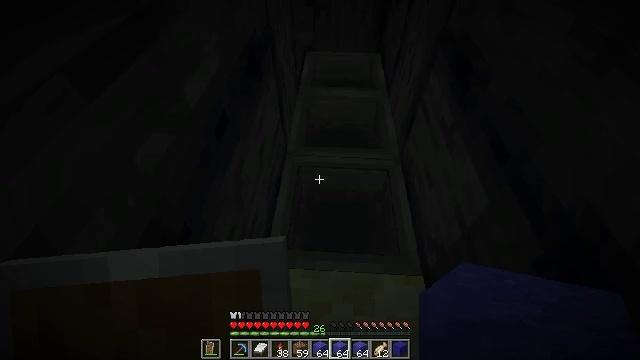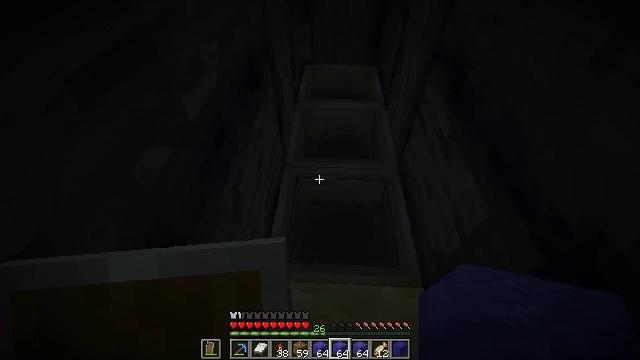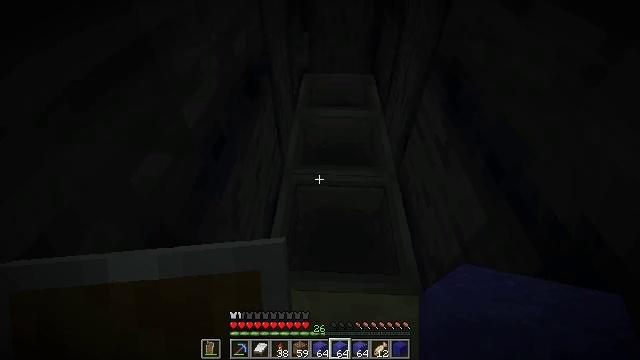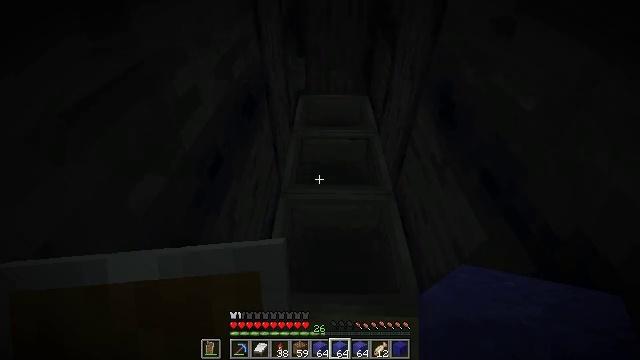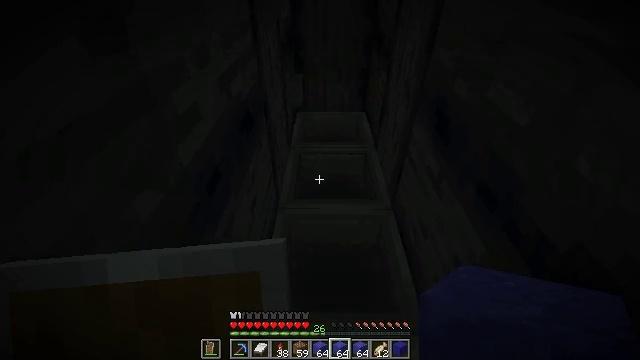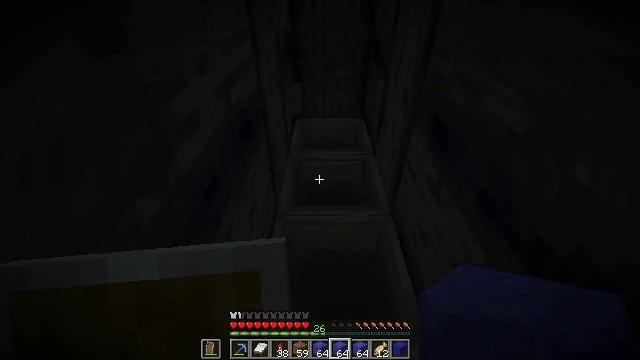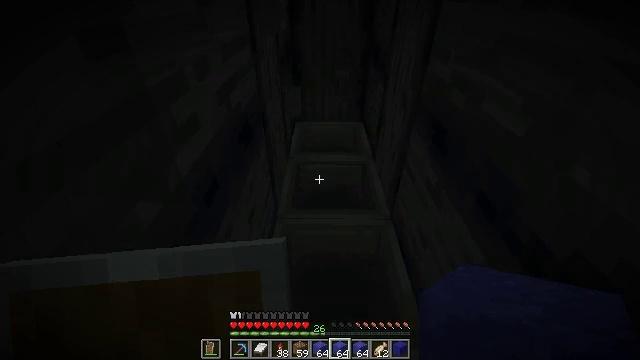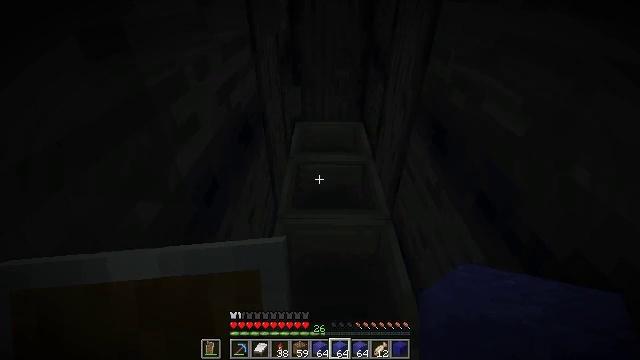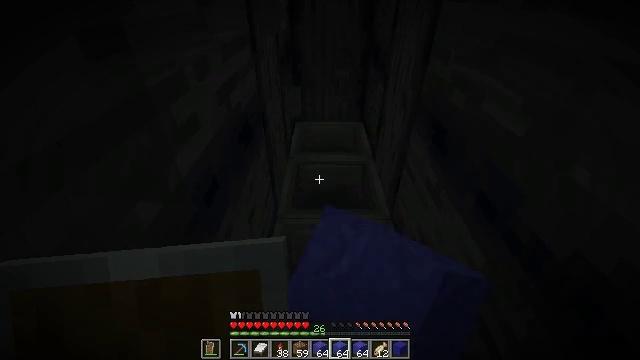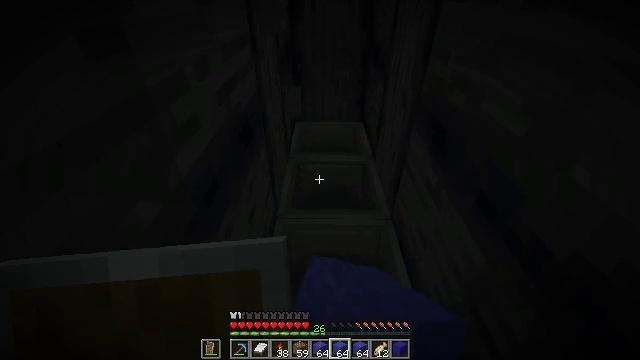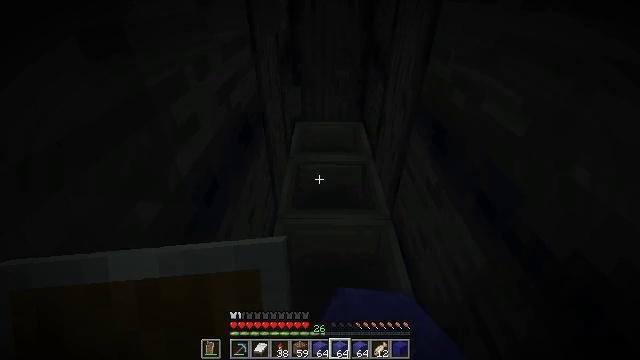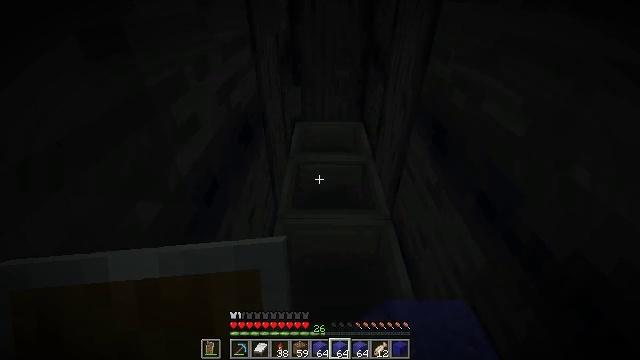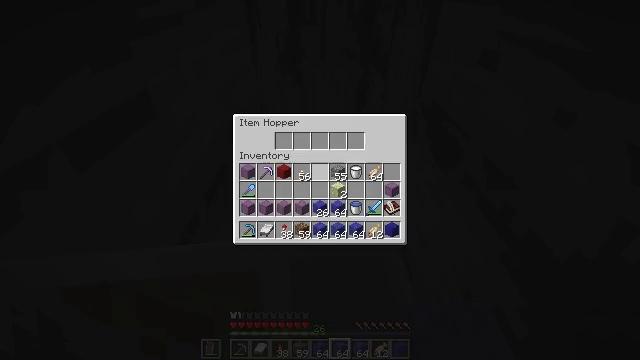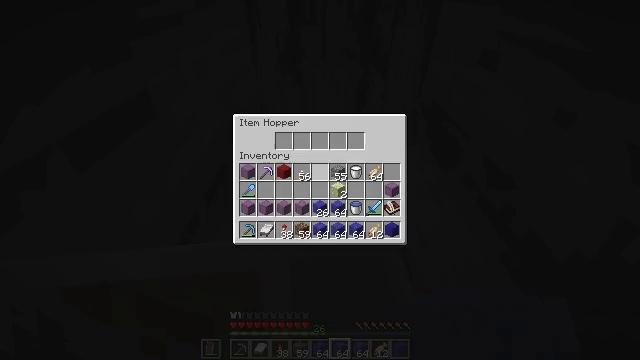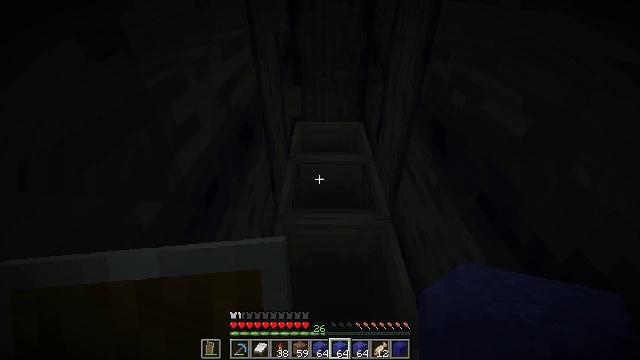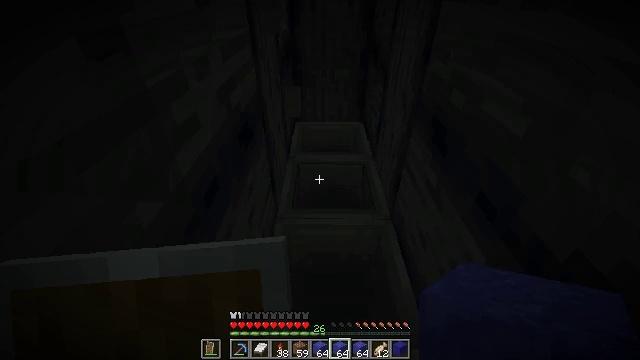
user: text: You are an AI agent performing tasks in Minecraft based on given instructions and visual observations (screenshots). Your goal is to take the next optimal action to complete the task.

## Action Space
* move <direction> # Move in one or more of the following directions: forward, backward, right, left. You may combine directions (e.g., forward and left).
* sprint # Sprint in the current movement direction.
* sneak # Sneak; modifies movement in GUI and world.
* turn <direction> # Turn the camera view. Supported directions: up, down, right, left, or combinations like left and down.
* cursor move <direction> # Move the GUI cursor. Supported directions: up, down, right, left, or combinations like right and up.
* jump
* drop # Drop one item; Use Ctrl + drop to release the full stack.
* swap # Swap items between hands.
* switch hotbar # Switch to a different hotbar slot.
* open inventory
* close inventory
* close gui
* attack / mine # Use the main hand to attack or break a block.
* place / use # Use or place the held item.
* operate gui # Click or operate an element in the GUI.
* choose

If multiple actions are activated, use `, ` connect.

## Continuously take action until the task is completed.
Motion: motion action
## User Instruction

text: Attack the red concrete powder to gather it.
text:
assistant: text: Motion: turn up
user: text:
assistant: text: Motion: turn up
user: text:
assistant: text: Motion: turn up
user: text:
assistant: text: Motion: turn up
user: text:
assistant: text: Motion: turn up
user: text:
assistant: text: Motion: no_op
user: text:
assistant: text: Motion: use / place
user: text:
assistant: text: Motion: use / place
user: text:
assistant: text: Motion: use / place
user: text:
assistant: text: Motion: use / place
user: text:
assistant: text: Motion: no_op
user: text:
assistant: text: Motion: no_op
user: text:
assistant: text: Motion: no_op
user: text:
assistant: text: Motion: close inventory
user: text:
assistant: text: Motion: close inventory
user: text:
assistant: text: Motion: close inventory
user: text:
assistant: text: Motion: no_op
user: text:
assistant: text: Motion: move back
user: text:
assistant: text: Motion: move back, turn left and down
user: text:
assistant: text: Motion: move back, turn left
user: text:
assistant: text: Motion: move back, turn left
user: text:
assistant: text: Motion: move back and move left, turn left
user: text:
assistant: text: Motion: move back and move left, turn left
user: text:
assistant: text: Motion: move left, turn left and up
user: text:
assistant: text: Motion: turn left and up
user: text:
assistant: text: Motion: no_op
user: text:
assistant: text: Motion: no_op
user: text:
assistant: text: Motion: turn right
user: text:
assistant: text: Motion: turn right
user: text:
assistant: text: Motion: turn left